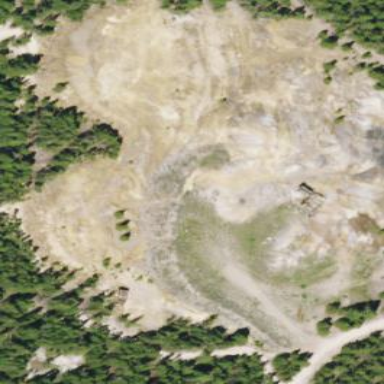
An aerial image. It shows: Brownfield site.